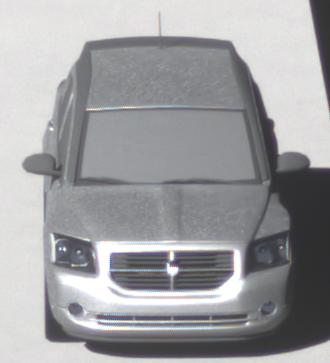
Make: Dodge
Model: Caliber 1.8
Detailed model: Caliber
Model produced from: 2006/06
Model produced until: 2009/03
Doors: 5
Color: white
Road condition: dry road
Daytime: morning or afternoon
Contrast: high contrast